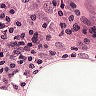
Metastatic tissue present: no